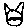
Label: cat